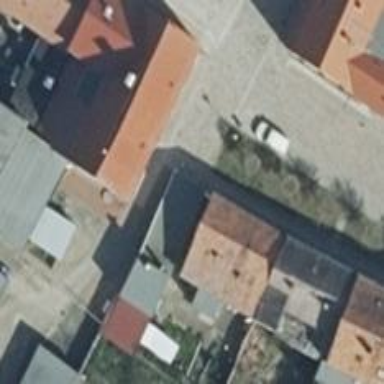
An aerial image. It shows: Gabled house with red roof tiles oriented along the building.